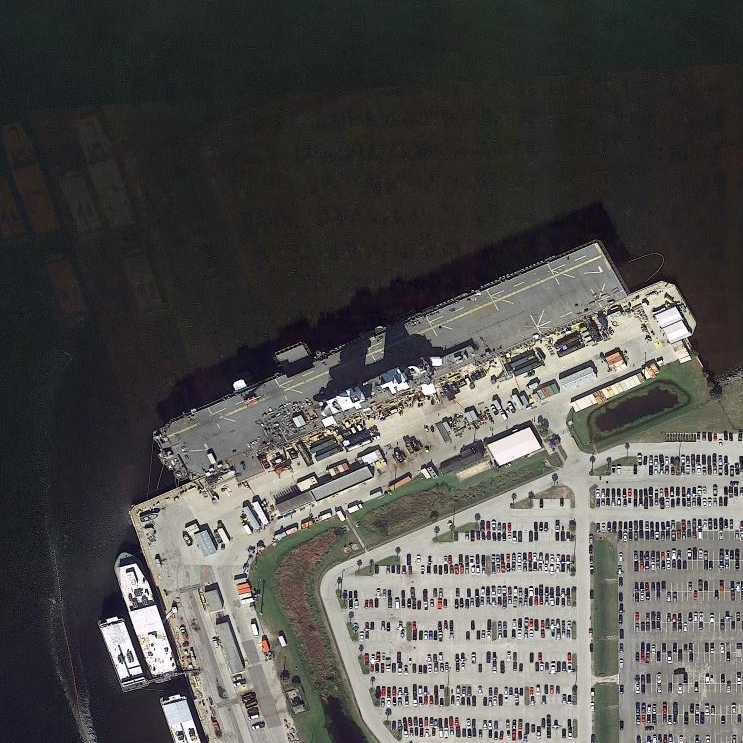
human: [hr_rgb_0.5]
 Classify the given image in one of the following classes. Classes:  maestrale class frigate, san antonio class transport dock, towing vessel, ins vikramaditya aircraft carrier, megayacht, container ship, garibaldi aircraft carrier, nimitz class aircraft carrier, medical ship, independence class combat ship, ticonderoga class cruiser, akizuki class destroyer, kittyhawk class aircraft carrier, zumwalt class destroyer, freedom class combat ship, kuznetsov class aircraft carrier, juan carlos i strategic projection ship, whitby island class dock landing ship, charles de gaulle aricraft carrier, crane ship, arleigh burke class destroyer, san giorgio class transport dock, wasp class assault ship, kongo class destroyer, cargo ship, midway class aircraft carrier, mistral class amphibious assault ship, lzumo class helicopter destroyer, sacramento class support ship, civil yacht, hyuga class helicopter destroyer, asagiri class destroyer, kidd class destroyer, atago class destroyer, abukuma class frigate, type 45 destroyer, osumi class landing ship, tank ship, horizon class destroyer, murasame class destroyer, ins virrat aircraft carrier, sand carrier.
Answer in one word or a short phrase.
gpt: Wasp class assault ship